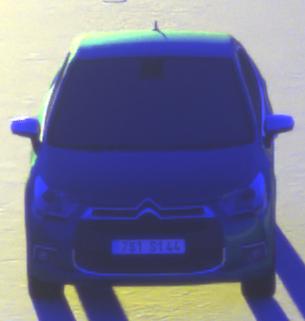
Make: Citroen
Model: DS 4 VTi 120
Detailed model: DS 4
Model produced from: 2011/05
Model produced until: 2015/01
Doors: 5
Color: blue
Road condition: dry road
Daytime: sunrise or sunset
Contrast: high contrast